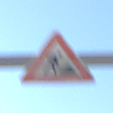
Verkehrszeichen: Arbeitsstelle
Umgebung: Outdoor, Nature
Tageszeit: MorningAfternoon
Wetter: PartlyCloudy
Licht: Natural
Jahreszeit: NotSpecified
Kontrast: HighContrast